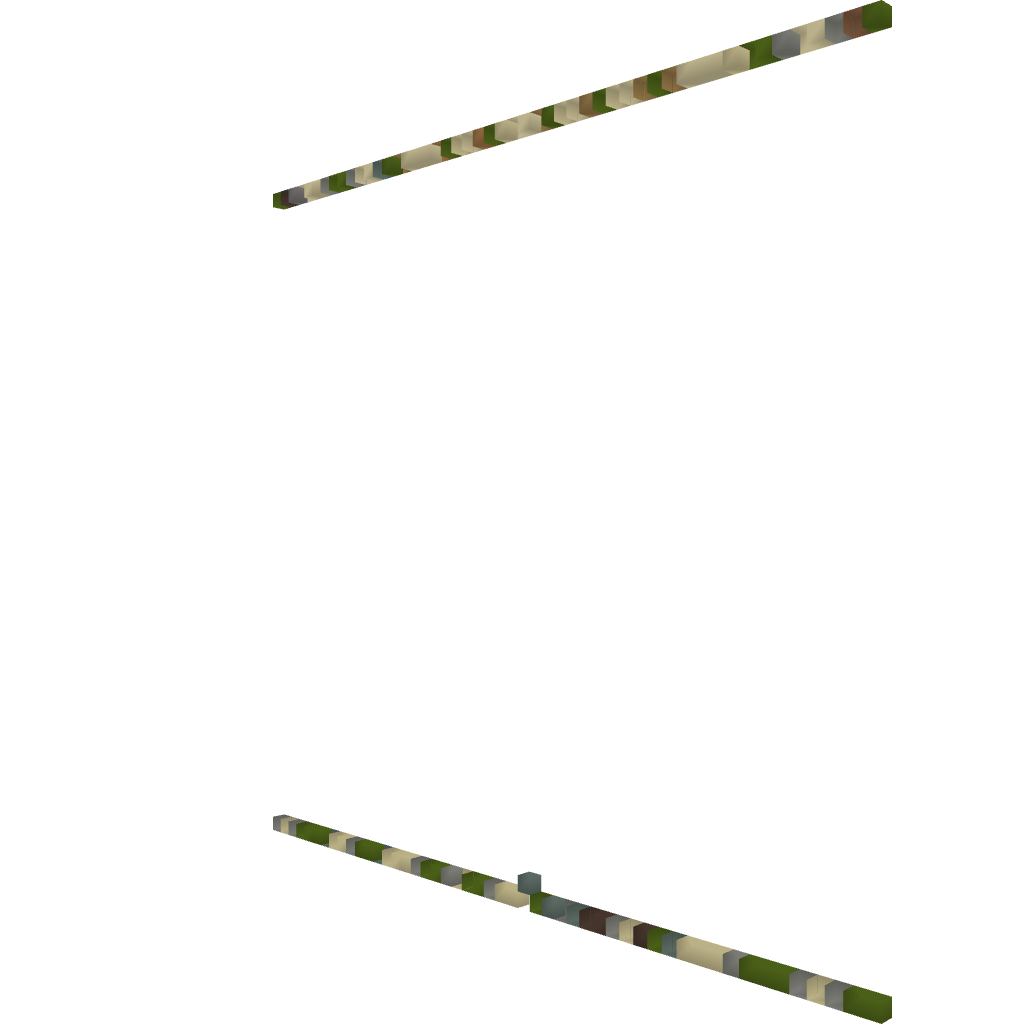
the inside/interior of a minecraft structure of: Loool face